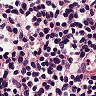
Metastatic tissue present: no